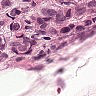
Metastatic tissue present: yes